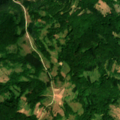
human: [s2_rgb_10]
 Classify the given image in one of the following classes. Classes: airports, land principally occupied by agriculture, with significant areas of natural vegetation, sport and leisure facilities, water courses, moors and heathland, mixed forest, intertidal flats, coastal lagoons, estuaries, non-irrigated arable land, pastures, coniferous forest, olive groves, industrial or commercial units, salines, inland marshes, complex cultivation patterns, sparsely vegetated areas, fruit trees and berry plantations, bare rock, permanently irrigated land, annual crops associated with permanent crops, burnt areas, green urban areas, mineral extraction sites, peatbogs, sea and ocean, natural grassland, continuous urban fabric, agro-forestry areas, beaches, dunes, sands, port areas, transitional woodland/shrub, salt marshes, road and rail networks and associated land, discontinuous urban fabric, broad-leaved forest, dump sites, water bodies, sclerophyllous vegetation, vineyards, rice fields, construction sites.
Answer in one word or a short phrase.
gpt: land principally occupied by agriculture, with significant areas of natural vegetation, broad-leaved forest, mixed forest, transitional woodland/shrub